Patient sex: M
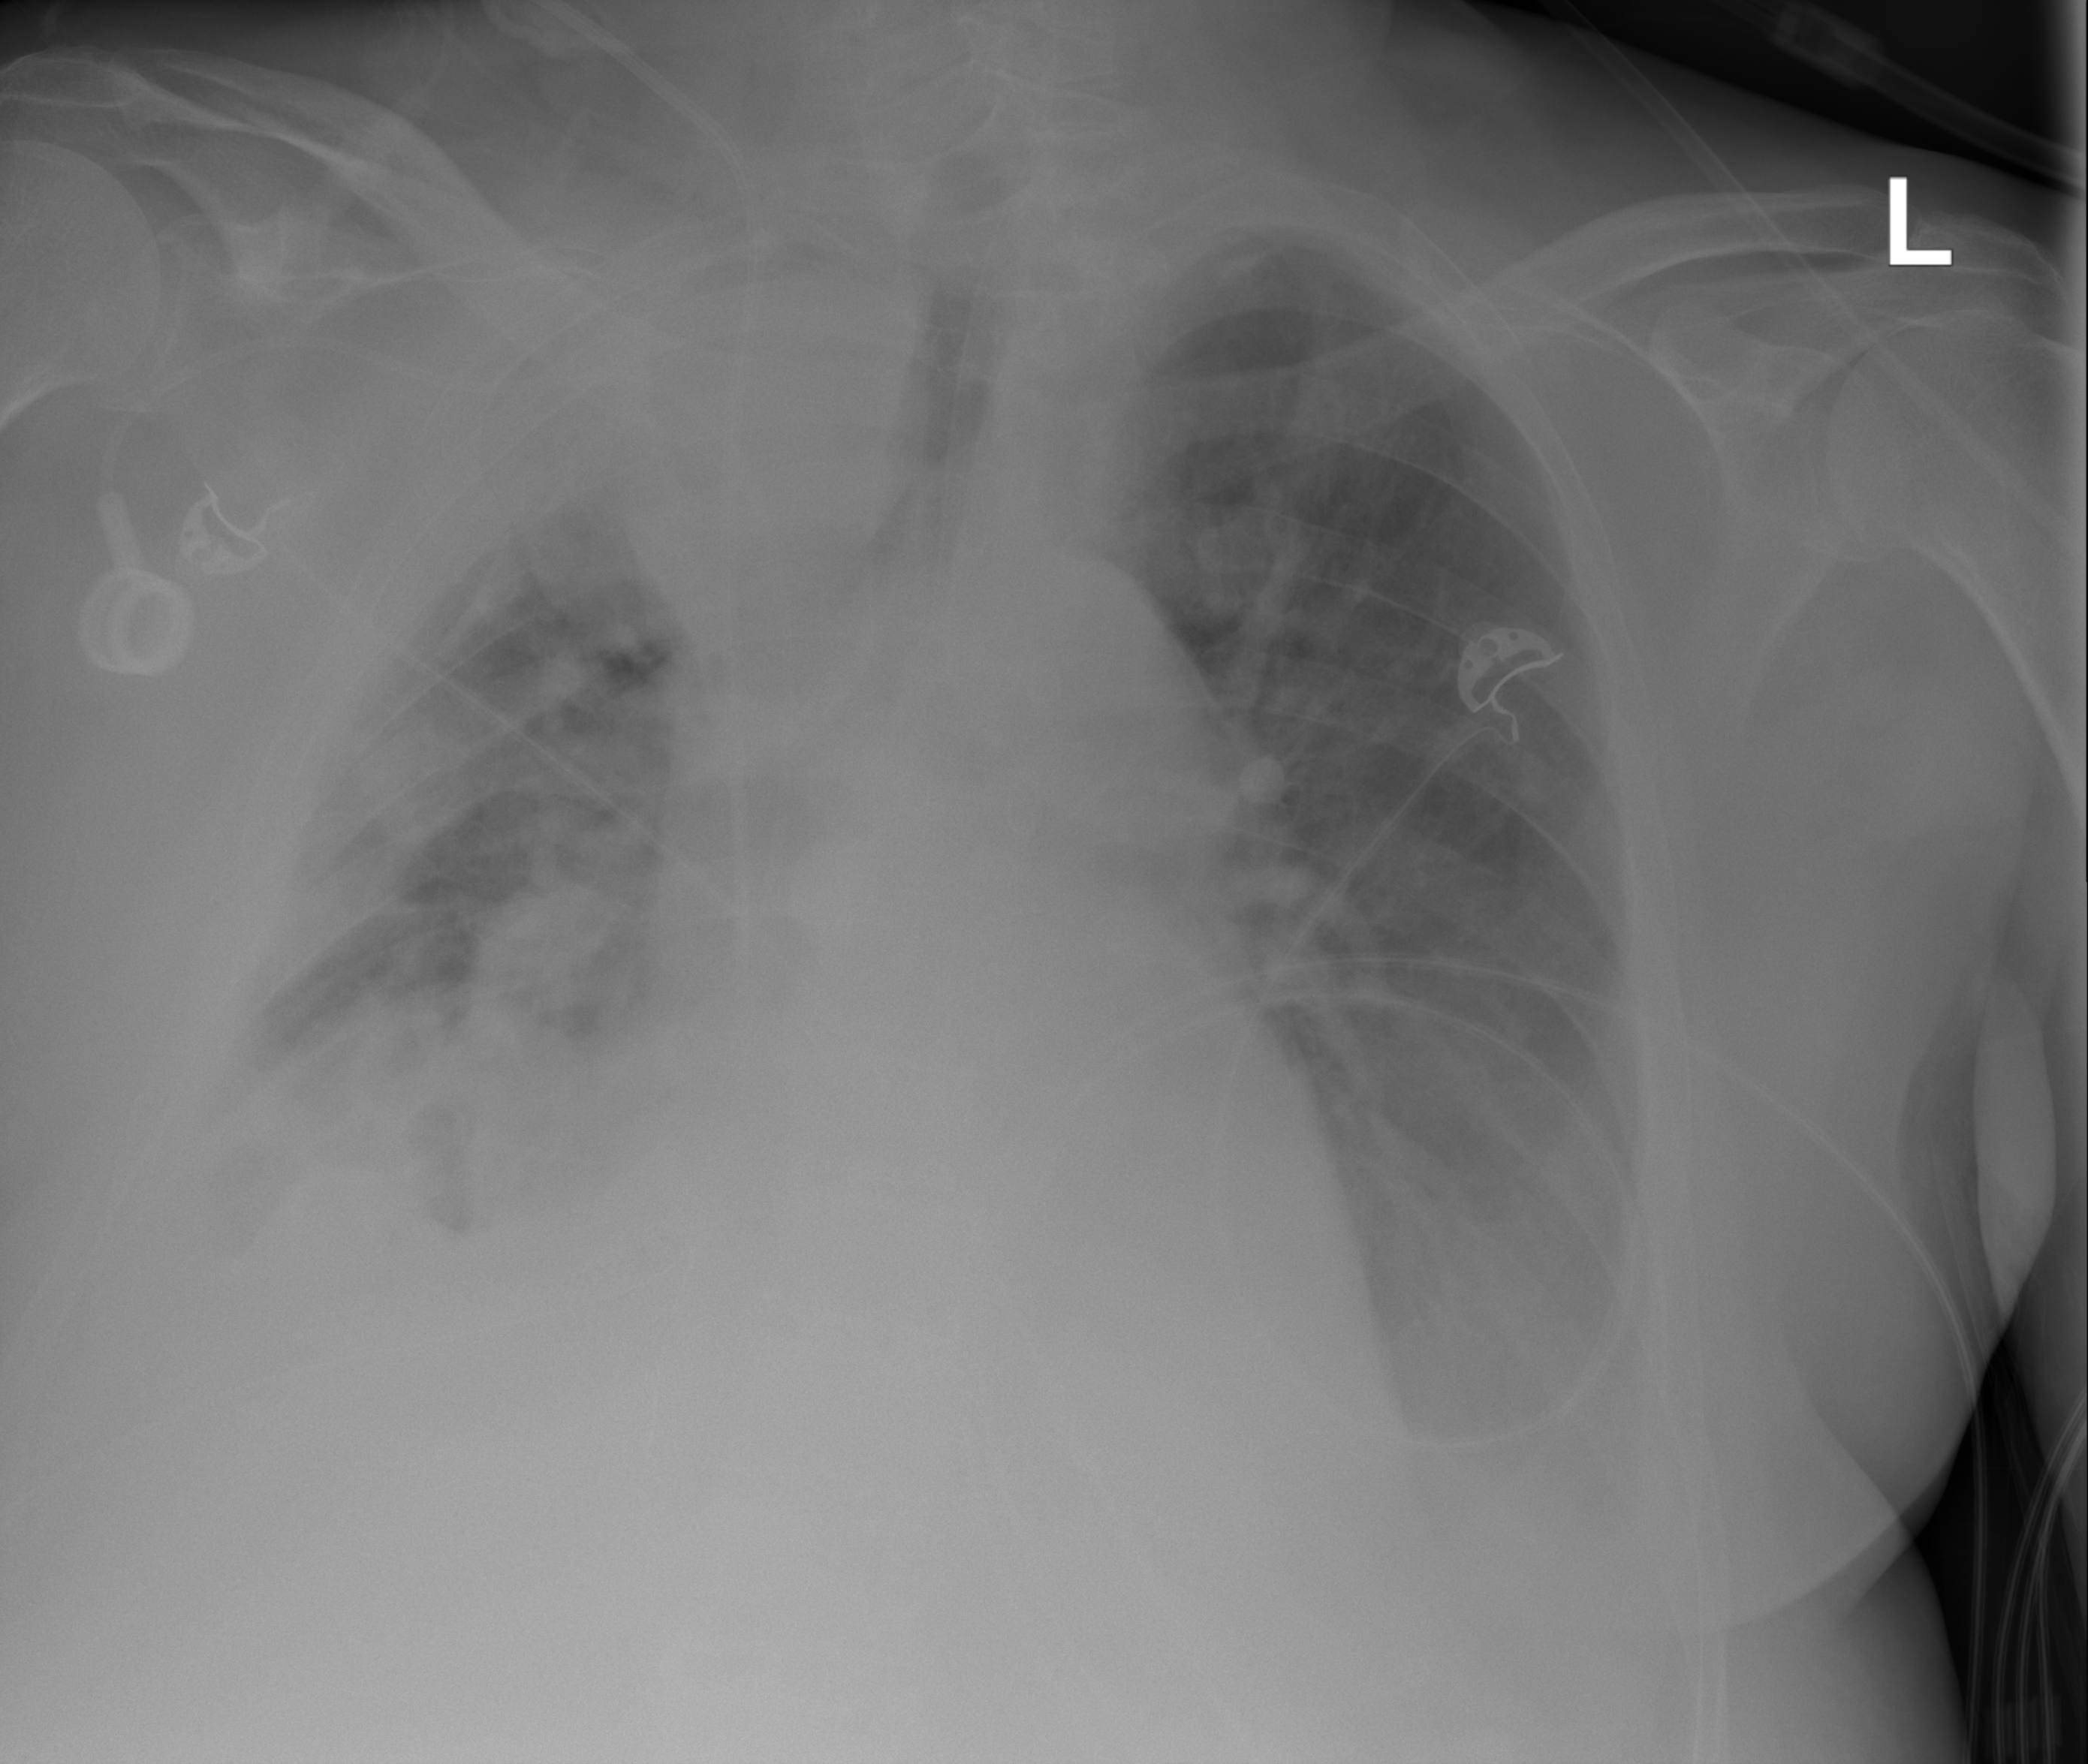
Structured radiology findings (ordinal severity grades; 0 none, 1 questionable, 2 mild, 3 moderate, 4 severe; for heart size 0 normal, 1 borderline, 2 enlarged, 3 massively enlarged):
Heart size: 2
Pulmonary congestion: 2
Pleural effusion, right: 3
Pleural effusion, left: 2
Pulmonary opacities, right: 3
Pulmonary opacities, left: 2
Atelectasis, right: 3
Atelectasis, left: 2